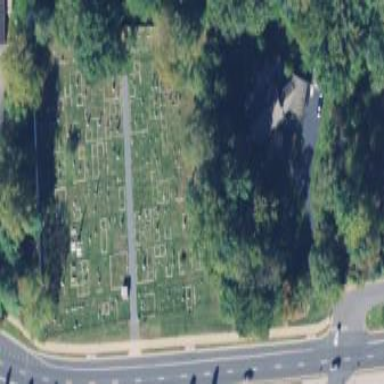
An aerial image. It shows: Cemetery.